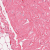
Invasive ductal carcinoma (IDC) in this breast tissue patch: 0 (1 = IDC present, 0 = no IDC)